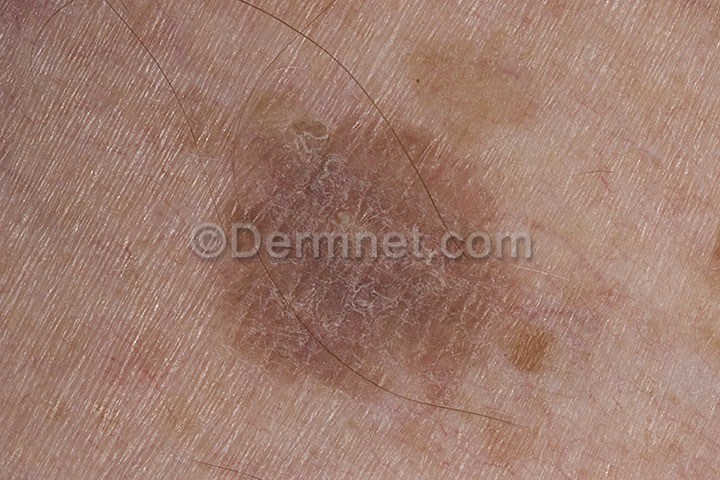
Disease: Seborrheic Keratoses and other Benign Tumors